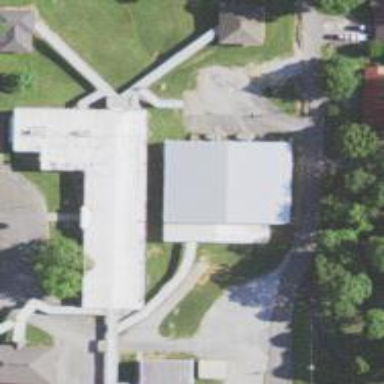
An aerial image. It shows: School.